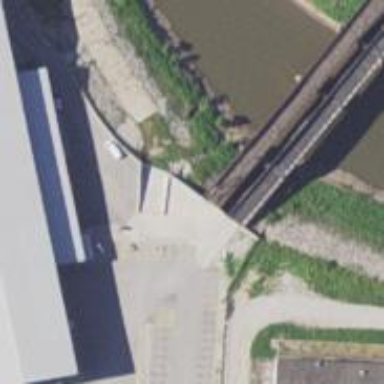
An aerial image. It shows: Abandoned railroad bridge.